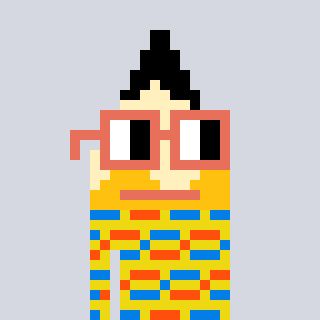
a pixel art character with square orange glasses, a pencil-shaped head and a yellow-colored body on a cool background